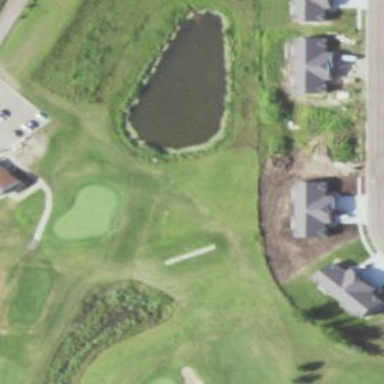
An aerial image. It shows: Water hazard within golf course.